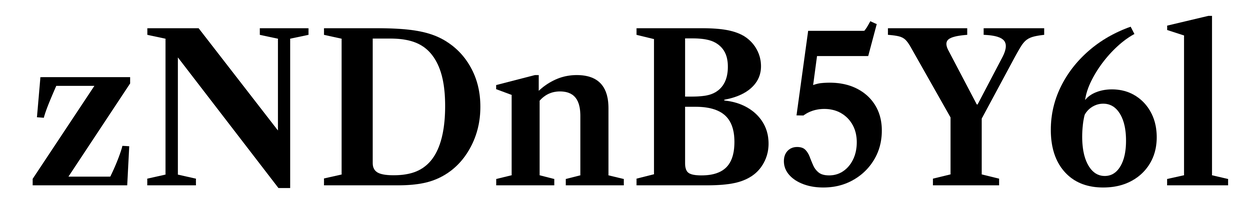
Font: LibreCaslonText_SemiBold